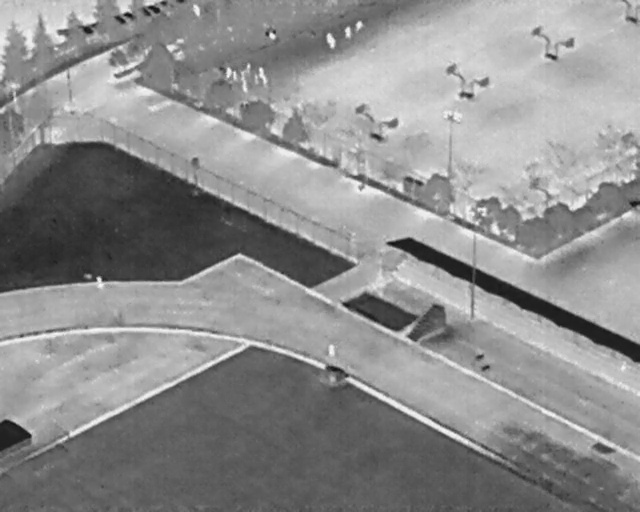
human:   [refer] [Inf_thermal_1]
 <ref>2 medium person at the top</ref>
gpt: <box>[[53, 5, 55, 7, 2], [36, 15, 40, 16, 169]]</box>

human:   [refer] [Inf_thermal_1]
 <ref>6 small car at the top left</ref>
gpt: <box>[[12, 4, 14, 7, 39], [14, 3, 15, 5, 39], [18, 2, 19, 5, 37], [19, 1, 20, 4, 28], [22, 1, 23, 3, 36], [23, 0, 24, 3, 27]]</box>

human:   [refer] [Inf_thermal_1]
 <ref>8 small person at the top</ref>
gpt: <box>[[55, 4, 57, 6, 7], [50, 6, 52, 8, 2], [51, 7, 52, 9, 2], [39, 13, 41, 14, 166], [40, 15, 42, 16, 168], [37, 12, 40, 14, 2], [35, 13, 37, 15, 2], [34, 13, 36, 15, 2]]</box>